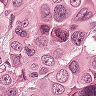
Metastatic tissue present: yes